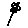
Label: flower